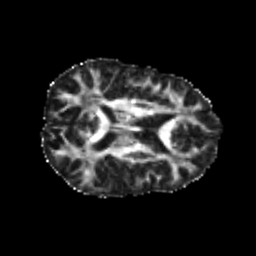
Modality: FA
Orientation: axial
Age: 24
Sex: male
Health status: healthy
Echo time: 0.074 s